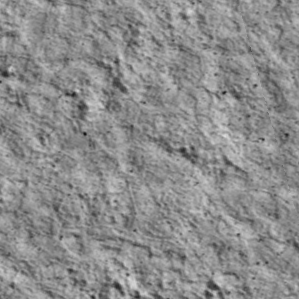
Label: non_frost